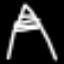
Label: The Eiffel Tower